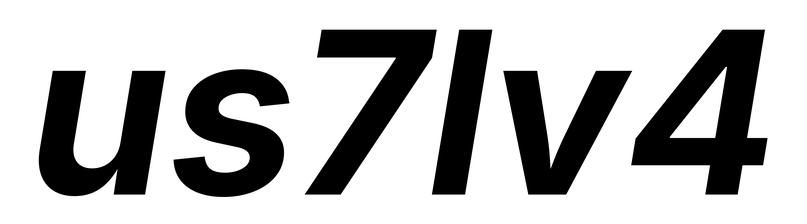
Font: Inter-Italic_Bold_Italic